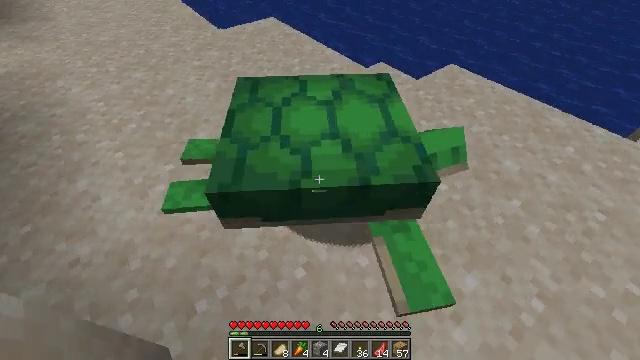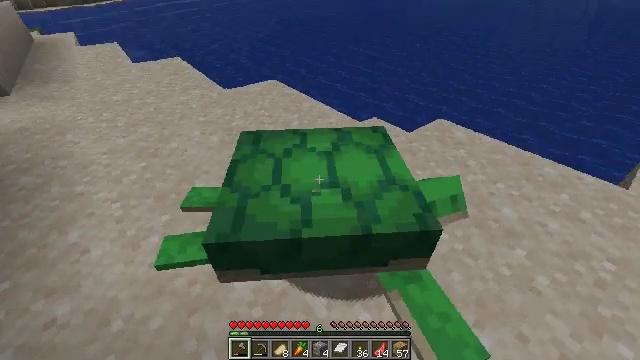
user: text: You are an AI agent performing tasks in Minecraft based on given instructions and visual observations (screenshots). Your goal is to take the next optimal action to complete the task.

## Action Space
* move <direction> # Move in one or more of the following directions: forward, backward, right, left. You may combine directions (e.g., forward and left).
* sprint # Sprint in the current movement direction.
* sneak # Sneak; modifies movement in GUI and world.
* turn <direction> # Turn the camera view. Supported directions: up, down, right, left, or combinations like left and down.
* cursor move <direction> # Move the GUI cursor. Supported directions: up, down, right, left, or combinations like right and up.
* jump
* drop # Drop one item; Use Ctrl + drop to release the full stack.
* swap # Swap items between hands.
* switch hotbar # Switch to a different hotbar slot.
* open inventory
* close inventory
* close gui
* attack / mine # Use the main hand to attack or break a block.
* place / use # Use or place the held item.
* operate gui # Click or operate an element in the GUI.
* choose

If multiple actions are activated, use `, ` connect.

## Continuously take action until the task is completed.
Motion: motion action
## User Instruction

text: Attack the turtle.
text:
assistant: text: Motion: turn up
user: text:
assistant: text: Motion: no_op